Question: I want to keep the adview layout at bottom in linear layout. i tried using gravity and layout_gravity at bottom but its not working,i had attached the code and snapshot too.
please give me any solution
'''
<?xml version="1.0" encoding="utf-8"?>
<LinearLayout xmlns:android="http://schemas.android.com/apk/res/android"
xmlns:ads="http://schemas.android.com/apk/lib/com.google.ads"
android:id="@+id/linearmainlayout"
android:layout_width="fill_parent"
android:layout_height="fill_parent"
android:background="@drawable/inner_screen_bg"
android:orientation="vertical"
android:weightSum="10" >
<LinearLayout
android:id="@+id/linear1"
android:layout_width="match_parent"
android:layout_height="0dp"
android:layout_weight="4"
android:orientation="horizontal"
android:paddingBottom="10dip"
android:paddingTop="5dip"
android:weightSum="100" >
<LinearLayout
android:layout_width="0dip"
android:layout_height="match_parent"
android:layout_weight="20"
android:gravity="center_vertical"
android:orientation="vertical" >
<Button
android:id="@+id/fbShare"
android:layout_width="wrap_content"
android:layout_height="wrap_content"
android:layout_gravity="center_horizontal"
android:background="@drawable/fb_btn"
android:textAppearance="?android:attr/textAppearanceSmall" />
<Button
android:id="@+id/twitterShare"
android:layout_width="wrap_content"
android:layout_height="wrap_content"
android:layout_gravity="center_horizontal"
android:background="@drawable/tw_btn"
android:textAppearance="?android:attr/textAppearanceSmall" />
<Button
android:id="@+id/revealButton"
android:layout_width="wrap_content"
android:layout_height="wrap_content"
android:layout_gravity="center_horizontal"
android:background="@drawable/reveal_btn"
android:textAppearance="?android:attr/textAppearanceSmall" />
</LinearLayout>
<RelativeLayout
android:id="@+id/imageContainer"
android:layout_width="0dip"
android:layout_height="wrap_content"
android:layout_gravity="center_vertical|center_horizontal"
android:layout_marginRight="10dip"
android:layout_marginTop="3dp"
android:layout_weight="60"
android:orientation="vertical" >
<RelativeLayout
android:id="@+id/imageView"
android:layout_width="320dip"
android:layout_height="150dip"
android:layout_centerHorizontal="true"
android:layout_centerVertical="true"
android:background="@drawable/image5" >
<ImageView
android:id="@+id/correctMark"
android:layout_width="80dip"
android:layout_height="80dip"
android:layout_alignParentBottom="true"
android:layout_alignParentLeft="true"
android:layout_marginBottom="10dip"
android:layout_marginLeft="5dip"
android:src="@drawable/cleared_imag"
android:visibility="gone" />
</RelativeLayout>
</RelativeLayout>
<LinearLayout
android:id="@+id/ticketCounterContainer"
android:layout_width="0dip"
android:layout_height="match_parent"
android:layout_weight="20"
android:gravity="center_vertical"
android:orientation="vertical" >
<Button
android:id="@+id/ticket1"
android:layout_width="wrap_content"
android:layout_height="wrap_content"
android:background="@drawable/ticket"
android:textAppearance="?android:attr/textAppearanceSmall" />
<Button
android:id="@+id/ticket2"
android:layout_width="wrap_content"
android:layout_height="wrap_content"
android:background="@drawable/ticket"
android:textAppearance="?android:attr/textAppearanceSmall" />
<Button
android:id="@+id/ticket3"
android:layout_width="wrap_content"
android:layout_height="wrap_content"
android:background="@drawable/ticket"
android:textAppearance="?android:attr/textAppearanceSmall" />
</LinearLayout>
</LinearLayout>
<EditText
android:id="@+id/movieName"
android:layout_width="match_parent"
android:layout_height="0dp"
android:layout_below="@id/linear1"
android:layout_marginLeft="10dip"
android:layout_marginRight="10dip"
android:layout_weight="1"
android:background="@drawable/input_field"
android:imeOptions="actionDone"
android:inputType="text"
android:padding="10dip" />
<RelativeLayout
android:id="@+id/correctAnswerLayoutContainer"
android:layout_width="fill_parent"
android:layout_height="0dp"
android:layout_below="@id/movieName"
android:layout_marginLeft="10dip"
android:layout_marginRight="10dip"
android:layout_weight="1"
android:background="@drawable/circular_rectangle_white_background"
android:paddingLeft="10dip"
android:visibility="gone" >
<LinearLayout
android:id="@+id/hintContainer"
android:layout_width="match_parent"
android:layout_height="wrap_content"
android:layout_marginTop="5dip"
android:orientation="vertical" >
<LinearLayout
android:layout_width="match_parent"
android:layout_height="wrap_content"
android:gravity="center_vertical"
android:orientation="horizontal" >
<ImageView
android:layout_width="40dp"
android:layout_height="35dp"
android:src="@drawable/icon" />
<TextView
android:id="@+id/hintOne"
android:layout_width="wrap_content"
android:layout_height="wrap_content"
android:layout_gravity="center_vertical"
android:text="@string/musical_moview_text"
android:textAppearance="?android:attr/textAppearanceMedium"
android:textColor="@android:color/black"
android:textSize="15dp" />
</LinearLayout>
<LinearLayout
android:layout_width="match_parent"
android:layout_height="wrap_content"
android:layout_marginTop="5dip"
android:gravity="center_vertical"
android:orientation="horizontal" >
<ImageView
android:layout_width="40dp"
android:layout_height="35dp"
android:src="@drawable/icon" />
<TextView
android:id="@+id/hintTwo"
android:layout_width="wrap_content"
android:layout_height="wrap_content"
android:layout_gravity="center_vertical"
android:text="@string/release_text"
android:textAppearance="?android:attr/textAppearanceMedium"
android:textColor="@android:color/black"
android:textSize="15dp" />
</LinearLayout>
<LinearLayout
android:layout_width="match_parent"
android:layout_height="wrap_content"
android:layout_marginBottom="5dip"
android:layout_marginTop="5dip"
android:gravity="center_vertical"
android:orientation="horizontal" >
<ImageView
android:layout_width="40dp"
android:layout_height="35dp"
android:src="@drawable/icon" />
<TextView
android:id="@+id/hintThree"
android:layout_width="wrap_content"
android:layout_height="wrap_content"
android:layout_gravity="center_vertical"
android:text="@string/hint3_text"
android:textAppearance="?android:attr/textAppearanceMedium"
android:textColor="@android:color/black"
android:textSize="15dp" />
</LinearLayout>
</LinearLayout>
</RelativeLayout>
<Button
android:id="@+id/nextButton"
android:layout_width="wrap_content"
android:layout_height="0dp"
android:layout_gravity="center_horizontal"
android:layout_marginBottom="5dp"
android:layout_marginTop="5dip"
android:layout_weight="1"
android:background="@drawable/next_btn" />
<LinearLayout
android:layout_width="fill_parent"
android:layout_height="0dp"
android:orientation="vertical"
android:layout_weight="1" >
<com.google.ads.AdView
android:id="@+id/adView"
android:layout_width="fill_parent"
android:layout_height="wrap_content"
ads:adSize="BANNER"
ads:adUnitId="@string/publisher_id"
ads:loadAdOnCreate="true" />
</LinearLayout>
</LinearLayout>
'''
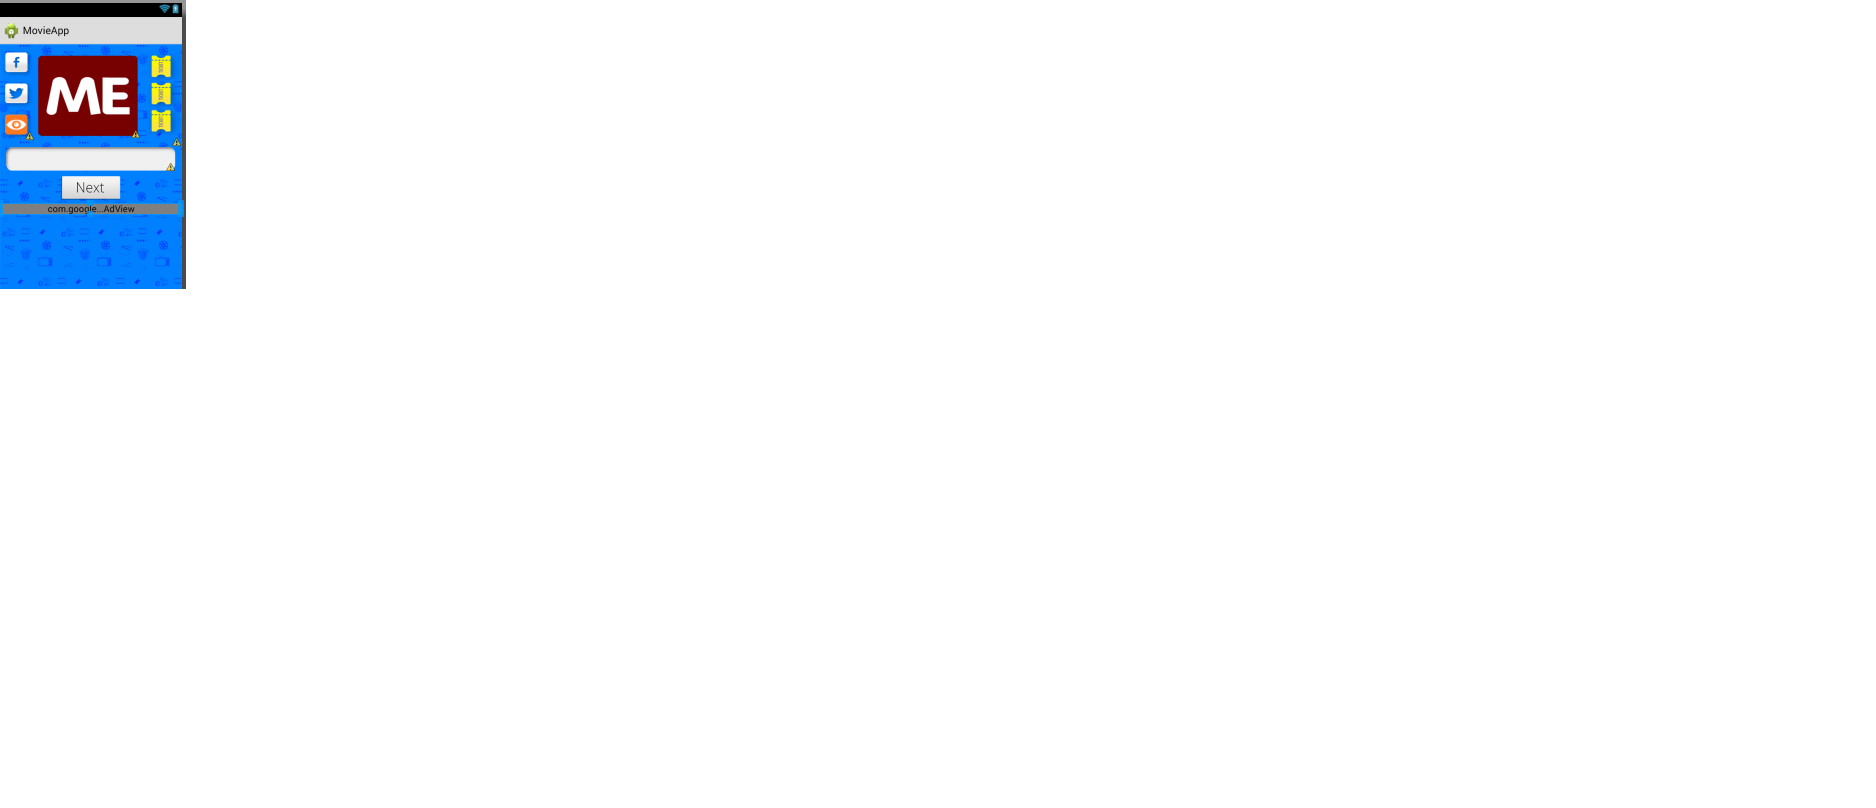
Answer: Try this..
'''
<?xml version="1.0" encoding="utf-8"?>
<LinearLayout xmlns:android="http://schemas.android.com/apk/res/android"
xmlns:ads="http://schemas.android.com/apk/lib/com.google.ads"
android:id="@+id/linearmainlayout"
android:layout_width="match_parent"
android:layout_height="match_parent"
android:orientation="vertical" >
<LinearLayout
android:layout_width="match_parent"
android:layout_height="match_parent"
android:layout_weight="1"
android:orientation="vertical"
android:weightSum="10" >
<LinearLayout
android:id="@+id/linear1"
android:layout_width="match_parent"
android:layout_height="0dp"
android:layout_weight="4"
android:orientation="horizontal"
android:paddingBottom="10dip"
android:paddingTop="5dip"
android:weightSum="100" >
<LinearLayout
android:layout_width="0dip"
android:layout_height="match_parent"
android:layout_weight="20"
android:gravity="center_vertical"
android:orientation="vertical" >
<Button
android:id="@+id/fbShare"
android:layout_width="wrap_content"
android:layout_height="wrap_content"
android:layout_gravity="center_horizontal"
android:textAppearance="?android:attr/textAppearanceSmall" />
<Button
android:id="@+id/twitterShare"
android:layout_width="wrap_content"
android:layout_height="wrap_content"
android:layout_gravity="center_horizontal"
android:textAppearance="?android:attr/textAppearanceSmall" />
<Button
android:id="@+id/revealButton"
android:layout_width="wrap_content"
android:layout_height="wrap_content"
android:layout_gravity="center_horizontal"
android:textAppearance="?android:attr/textAppearanceSmall" />
</LinearLayout>
<RelativeLayout
android:id="@+id/imageContainer"
android:layout_width="0dip"
android:layout_height="wrap_content"
android:layout_gravity="center_vertical|center_horizontal"
android:layout_marginRight="10dip"
android:layout_marginTop="3dp"
android:layout_weight="60"
android:orientation="vertical" >
<RelativeLayout
android:id="@+id/imageView"
android:layout_width="320dip"
android:layout_height="150dip"
android:layout_centerHorizontal="true"
android:layout_centerVertical="true" >
<ImageView
android:id="@+id/correctMark"
android:layout_width="80dip"
android:layout_height="80dip"
android:layout_alignParentBottom="true"
android:layout_alignParentLeft="true"
android:layout_marginBottom="10dip"
android:layout_marginLeft="5dip"
android:src="@drawable/ic_launcher"
android:visibility="gone" />
</RelativeLayout>
</RelativeLayout>
<LinearLayout
android:id="@+id/ticketCounterContainer"
android:layout_width="0dip"
android:layout_height="match_parent"
android:layout_weight="20"
android:gravity="center_vertical"
android:orientation="vertical" >
<Button
android:id="@+id/ticket1"
android:layout_width="wrap_content"
android:layout_height="wrap_content"
android:textAppearance="?android:attr/textAppearanceSmall" />
<Button
android:id="@+id/ticket2"
android:layout_width="wrap_content"
android:layout_height="wrap_content"
android:textAppearance="?android:attr/textAppearanceSmall" />
<Button
android:id="@+id/ticket3"
android:layout_width="wrap_content"
android:layout_height="wrap_content"
android:textAppearance="?android:attr/textAppearanceSmall" />
</LinearLayout>
</LinearLayout>
<EditText
android:id="@+id/movieName"
android:layout_width="match_parent"
android:layout_height="0dp"
android:layout_below="@+id/linear1"
android:layout_marginLeft="10dip"
android:layout_marginRight="10dip"
android:layout_weight="1"
android:imeOptions="actionDone"
android:inputType="text"
android:padding="10dip" />
<RelativeLayout
android:id="@+id/correctAnswerLayoutContainer"
android:layout_width="fill_parent"
android:layout_height="0dp"
android:layout_below="@+id/movieName"
android:layout_marginLeft="10dip"
android:layout_marginRight="10dip"
android:layout_weight="1"
android:paddingLeft="10dip"
android:visibility="gone" >
<LinearLayout
android:id="@+id/hintContainer"
android:layout_width="match_parent"
android:layout_height="wrap_content"
android:layout_marginTop="5dip"
android:orientation="vertical" >
<LinearLayout
android:layout_width="match_parent"
android:layout_height="wrap_content"
android:gravity="center_vertical"
android:orientation="horizontal" >
<ImageView
android:layout_width="40dp"
android:layout_height="35dp"
android:src="@drawable/ic_launcher" />
<TextView
android:id="@+id/hintOne"
android:layout_width="wrap_content"
android:layout_height="wrap_content"
android:layout_gravity="center_vertical"
android:text="musical_moview_text"
android:textAppearance="?android:attr/textAppearanceMedium"
android:textColor="@android:color/black"
android:textSize="15dp" />
</LinearLayout>
<LinearLayout
android:layout_width="match_parent"
android:layout_height="wrap_content"
android:layout_marginTop="5dip"
android:gravity="center_vertical"
android:orientation="horizontal" >
<ImageView
android:layout_width="40dp"
android:layout_height="35dp"
android:src="@drawable/ic_launcher" />
<TextView
android:id="@+id/hintTwo"
android:layout_width="wrap_content"
android:layout_height="wrap_content"
android:layout_gravity="center_vertical"
android:text="release_text"
android:textAppearance="?android:attr/textAppearanceMedium"
android:textColor="@android:color/black"
android:textSize="15dp" />
</LinearLayout>
<LinearLayout
android:layout_width="match_parent"
android:layout_height="wrap_content"
android:layout_marginBottom="5dip"
android:layout_marginTop="5dip"
android:gravity="center_vertical"
android:orientation="horizontal" >
<ImageView
android:layout_width="40dp"
android:layout_height="35dp"
android:src="@drawable/ic_launcher" />
<TextView
android:id="@+id/hintThree"
android:layout_width="wrap_content"
android:layout_height="wrap_content"
android:layout_gravity="center_vertical"
android:text="hint3_text"
android:textAppearance="?android:attr/textAppearanceMedium"
android:textColor="@android:color/black"
android:textSize="15dp" />
</LinearLayout>
</LinearLayout>
</RelativeLayout>
<Button
android:id="@+id/nextButton"
android:layout_width="wrap_content"
android:layout_height="0dp"
android:layout_gravity="center_horizontal"
android:layout_marginBottom="5dp"
android:layout_marginTop="5dip"
android:layout_weight="1" />
</LinearLayout>
<LinearLayout
android:layout_width="fill_parent"
android:layout_height="55dp"
android:orientation="vertical" >
<com.google.ads.AdView
android:id="@+id/adView"
android:layout_width="fill_parent"
android:layout_height="wrap_content"
ads:adSize="BANNER"
ads:adUnitId="@string/publisher_id"
ads:loadAdOnCreate="true" />
</LinearLayout>
</LinearLayout>
'''